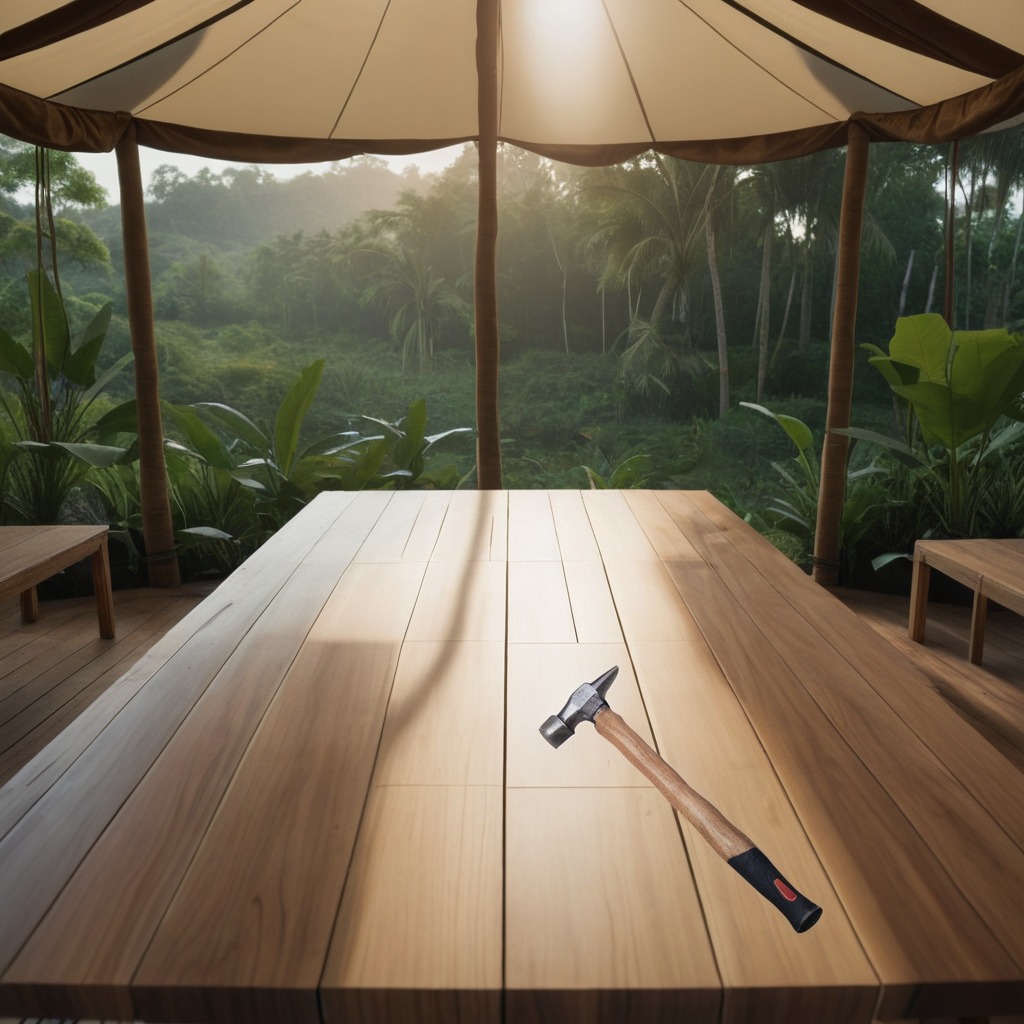
A hammer is lying on a wooden table inside a jungle field workshop tent humid ambient light worn but